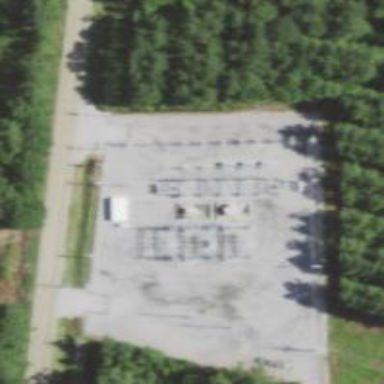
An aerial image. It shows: Substation with power facilities.